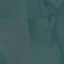
Label: Pasture